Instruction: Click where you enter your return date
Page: home
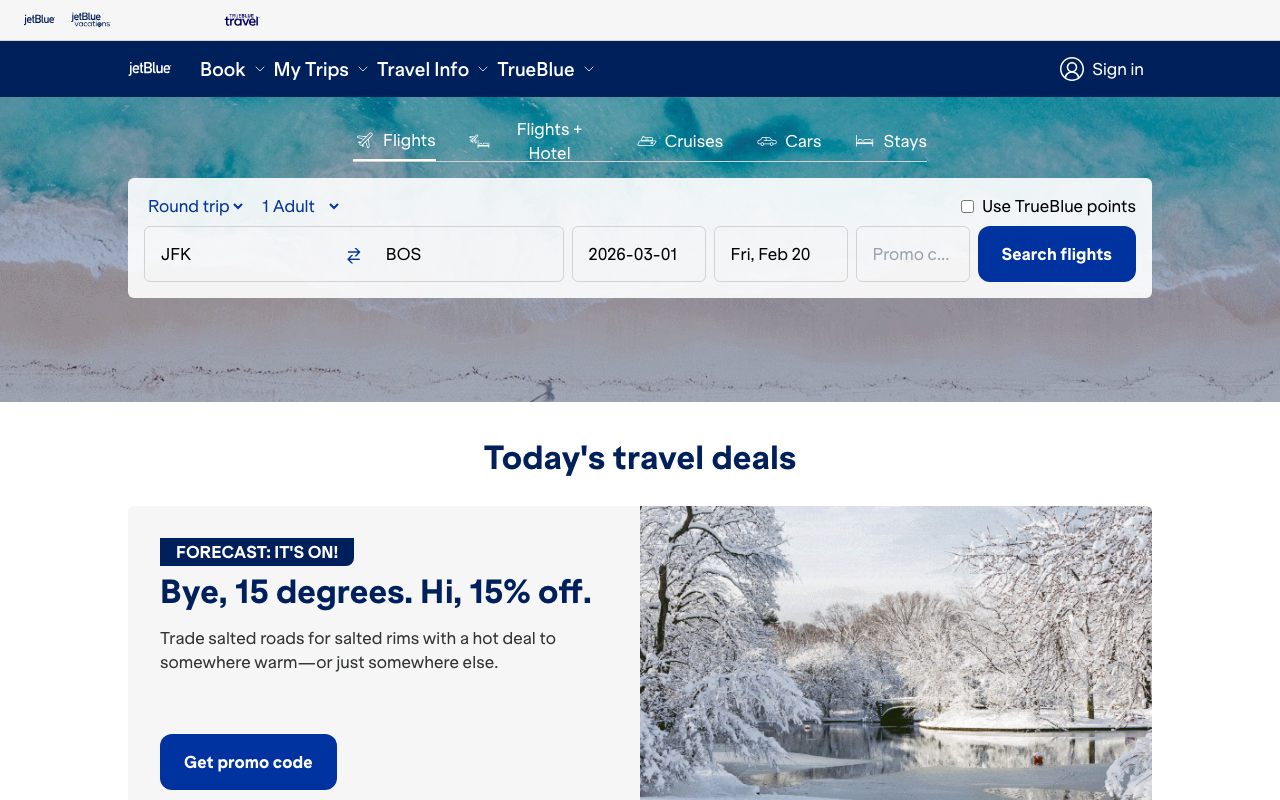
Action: click